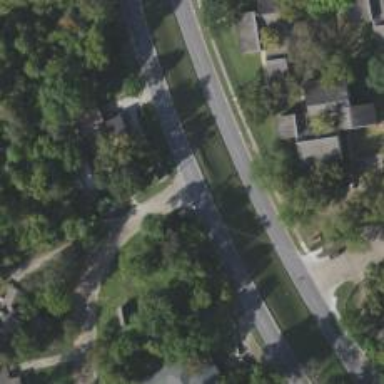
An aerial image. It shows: Secondary road.